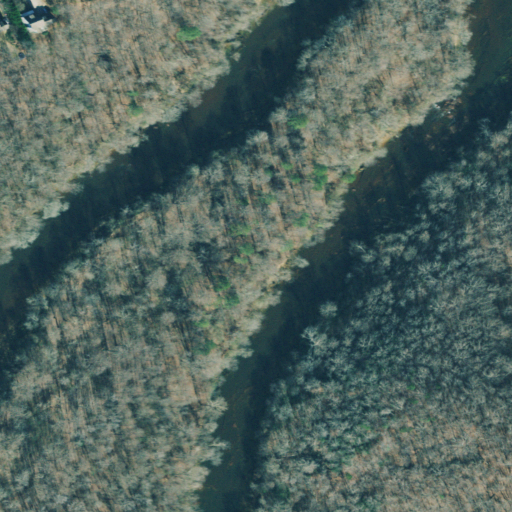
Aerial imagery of island in Georgia named Bowmans Island containing deciduous forest, open water, open development, grassland, low intensity development, and medium intensity development